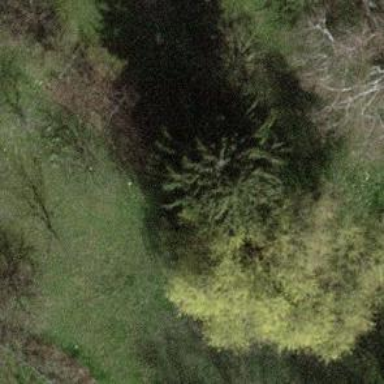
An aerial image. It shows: Evergreen needle-leaved tree.